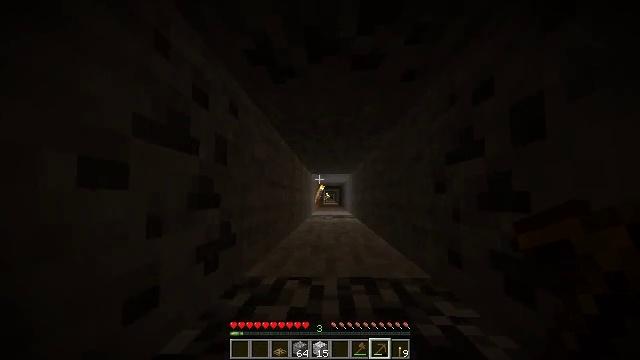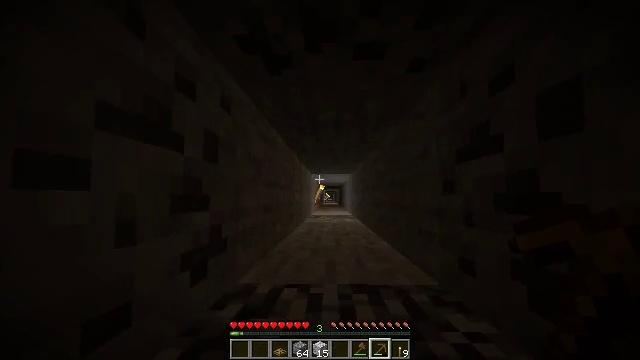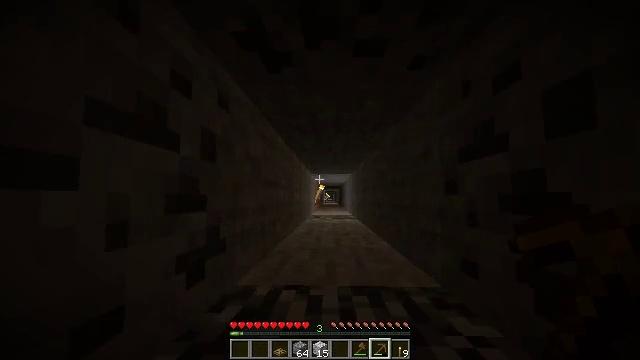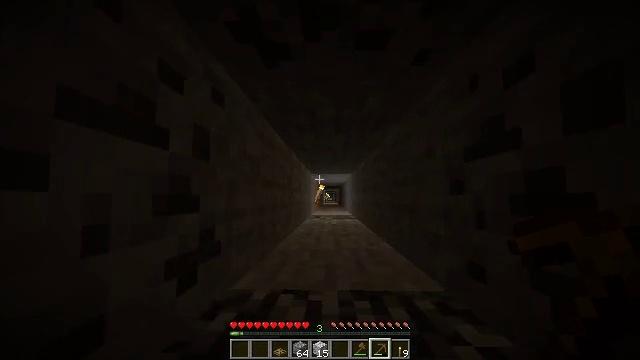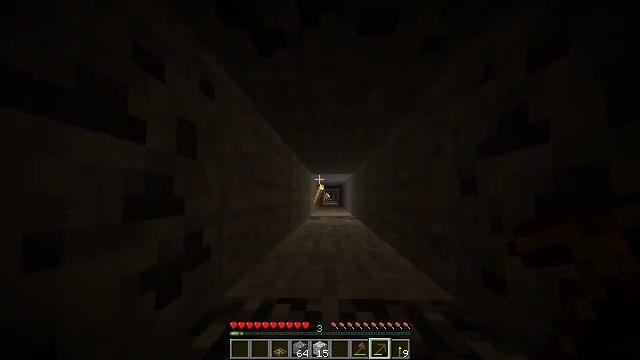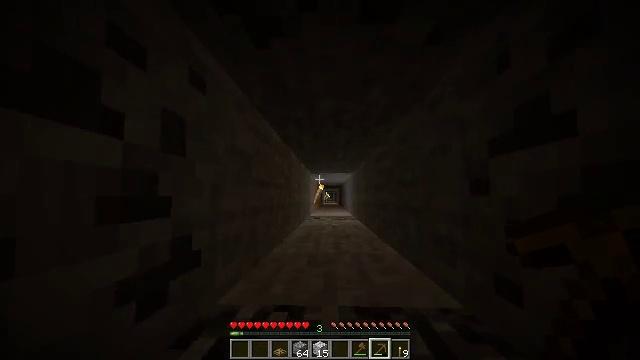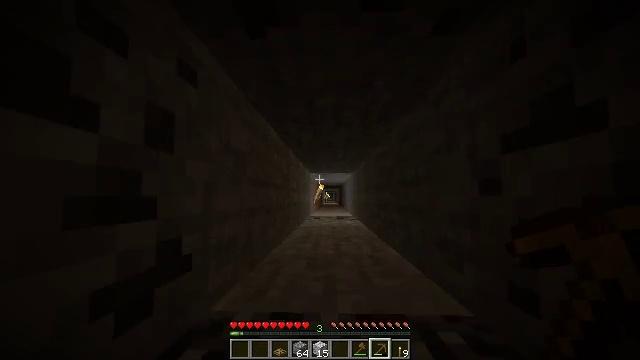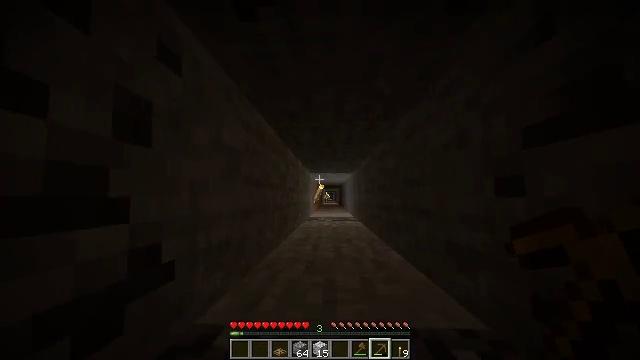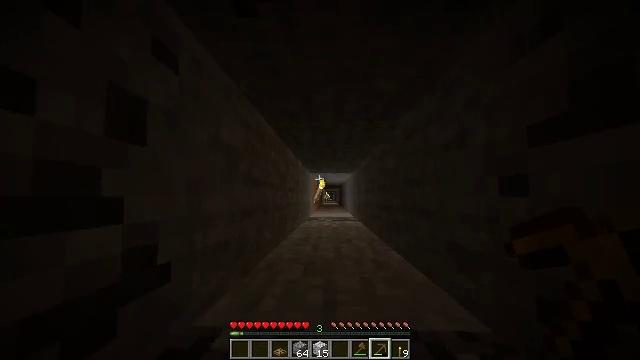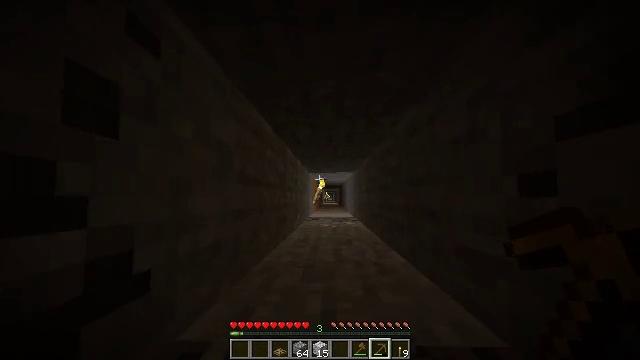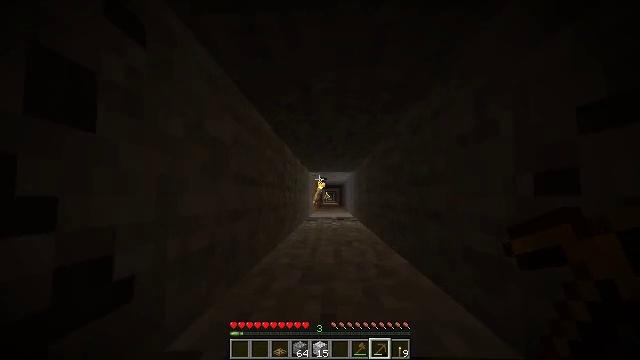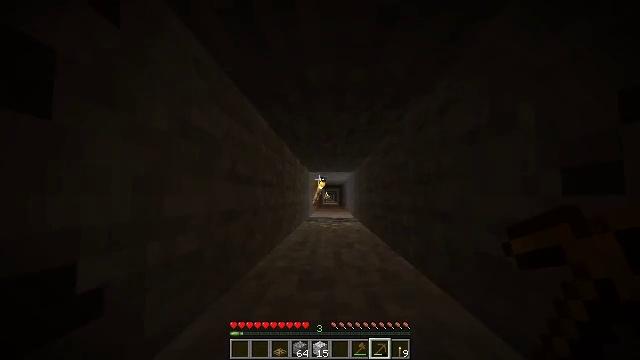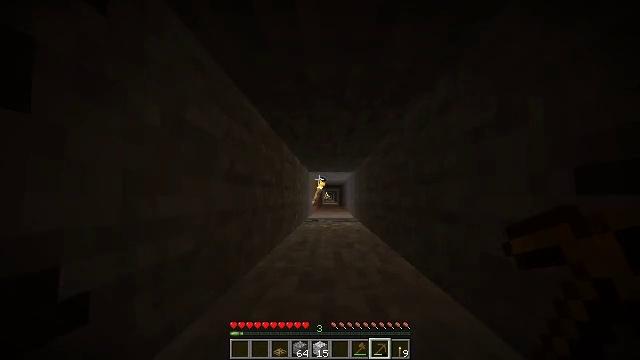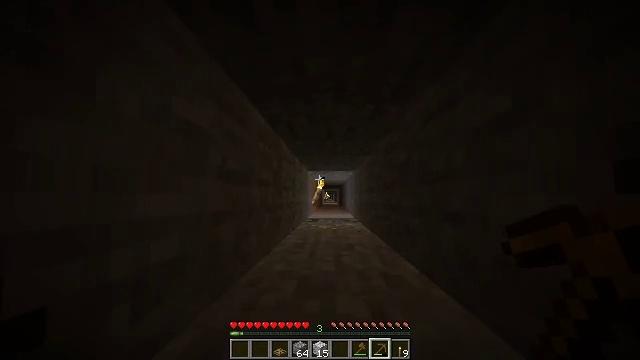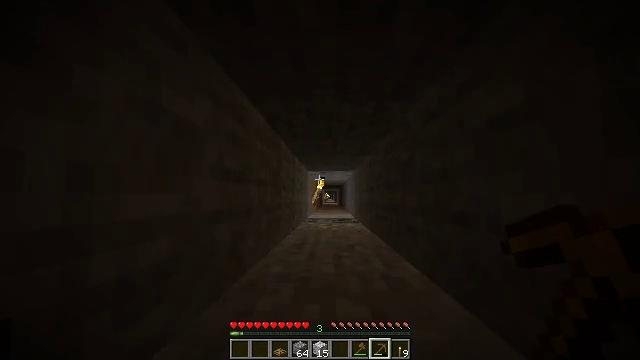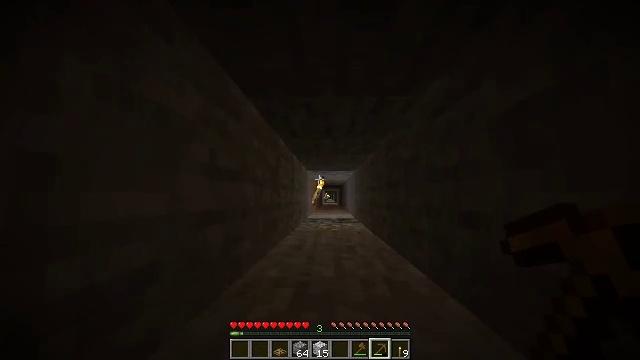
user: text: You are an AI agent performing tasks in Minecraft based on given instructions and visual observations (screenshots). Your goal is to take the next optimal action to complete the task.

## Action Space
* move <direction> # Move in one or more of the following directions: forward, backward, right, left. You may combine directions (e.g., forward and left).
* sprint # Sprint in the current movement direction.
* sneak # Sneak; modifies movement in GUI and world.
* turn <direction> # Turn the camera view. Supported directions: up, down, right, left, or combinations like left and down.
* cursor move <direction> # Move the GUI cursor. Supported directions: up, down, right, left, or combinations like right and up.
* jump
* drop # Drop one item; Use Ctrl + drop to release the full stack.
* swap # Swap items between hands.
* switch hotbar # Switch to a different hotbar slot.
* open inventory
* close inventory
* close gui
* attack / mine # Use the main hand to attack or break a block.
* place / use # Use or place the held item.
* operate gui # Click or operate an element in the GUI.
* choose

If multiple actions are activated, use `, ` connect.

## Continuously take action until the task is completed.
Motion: motion action
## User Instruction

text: Left click to collect the wall torch.
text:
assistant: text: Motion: move forward
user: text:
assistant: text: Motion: move forward
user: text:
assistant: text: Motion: move forward
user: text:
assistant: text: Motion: move forward
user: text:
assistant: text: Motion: move forward
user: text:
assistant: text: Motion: move forward
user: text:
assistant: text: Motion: move forward
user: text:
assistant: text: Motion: move forward
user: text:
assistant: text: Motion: move forward
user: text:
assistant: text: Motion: move forward
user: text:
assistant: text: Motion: move forward
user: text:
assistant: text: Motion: move forward
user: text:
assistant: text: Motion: move forward
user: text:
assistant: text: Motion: move forward
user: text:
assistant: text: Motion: move forward
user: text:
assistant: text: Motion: move forward
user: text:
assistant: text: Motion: move forward
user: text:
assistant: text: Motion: move forward
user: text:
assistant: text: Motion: move forward
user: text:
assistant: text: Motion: move forward
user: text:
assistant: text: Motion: move forward
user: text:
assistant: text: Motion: move forward
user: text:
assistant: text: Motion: move forward
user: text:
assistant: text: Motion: move forward
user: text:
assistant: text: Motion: move forward
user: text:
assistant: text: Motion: move forward
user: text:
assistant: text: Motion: move forward
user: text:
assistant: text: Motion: move forward
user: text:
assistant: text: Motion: move forward
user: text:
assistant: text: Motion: move forward